Field crop: tomato
Growth stage: 1
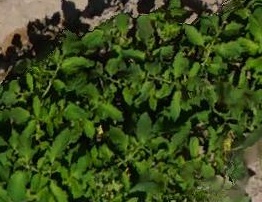
Species: tomato